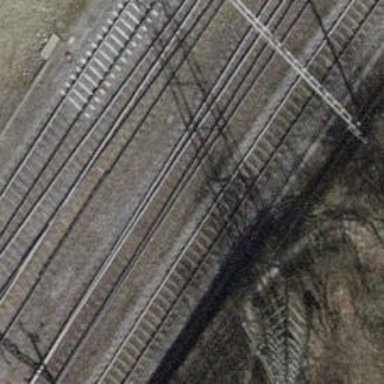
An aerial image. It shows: Single-track railway with electrified contact lines.